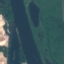
Label: River